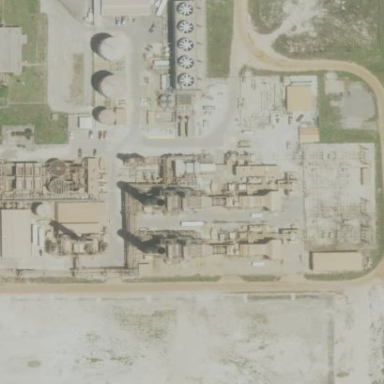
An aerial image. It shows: Power plant.